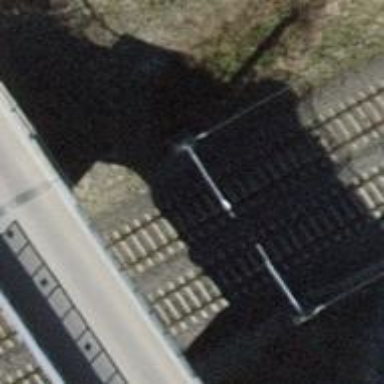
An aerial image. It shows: Catenary mast for power lines.